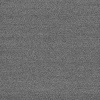
Atmospheric dust classification: dusty